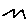
Label: zigzag